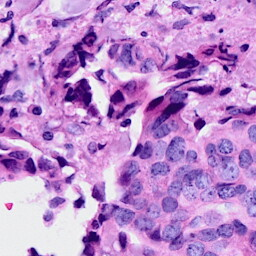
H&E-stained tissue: Breast